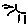
Label: sun